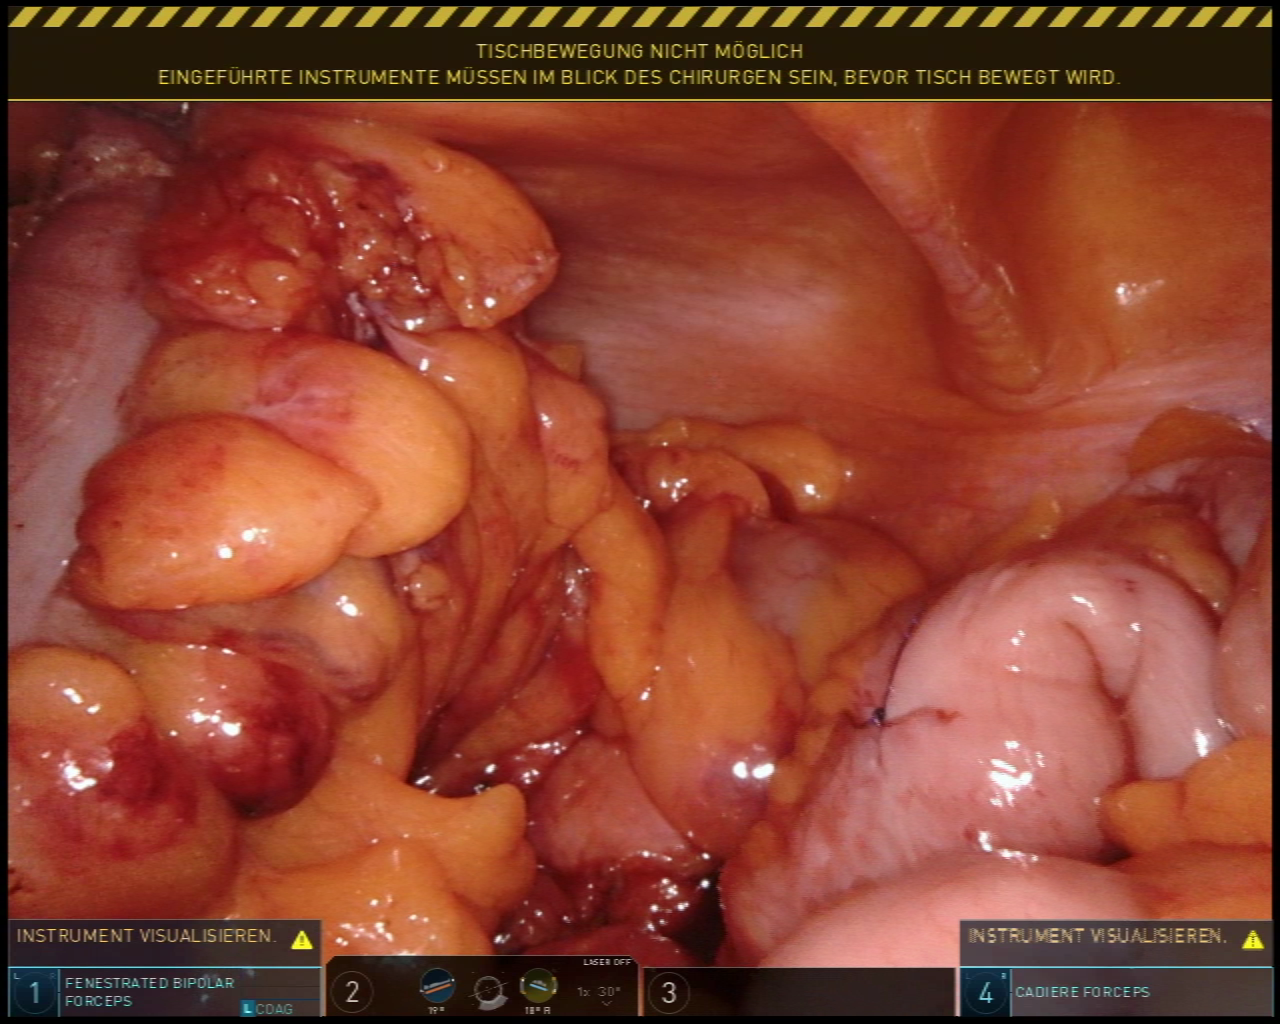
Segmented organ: abdominal_wall
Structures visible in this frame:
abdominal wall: yes
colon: yes
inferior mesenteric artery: no
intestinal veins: no
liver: no
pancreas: no
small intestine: yes
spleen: no
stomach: no
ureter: no
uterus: no
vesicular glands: no